Question: I am trying to send 'netsh wlan start hostednetwork' to the command prompt, nothing happens, and no messages, no exceptions, and it will not share
Here is my code:
'''
String command = "netsh wlan start hostednetwork";
String runas = "runas /noprofile /user:mymachine\administrator ";
Process p = Runtime.getRuntime().exec(runas+command);
'''
Note: this command needs administrator privilege.

Please I can't think about anything to solve it, this is three days I am trying to do that.
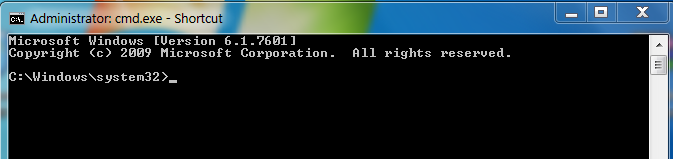
Answer: You need to pass each command line argument as a separate method argument like this:
'''
Runtime.getRuntime().exec(new String[] {"netsh", "wlan", "start", "hostednetwork", "runas", "/noprofile", "/user:mymachine\administrator"})
'''
Otherwise, it seems like the command name is 'netsh wlan start hostednetwork runas /noprofile /user:mymachine\administrator'.